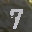
Label: 7